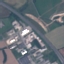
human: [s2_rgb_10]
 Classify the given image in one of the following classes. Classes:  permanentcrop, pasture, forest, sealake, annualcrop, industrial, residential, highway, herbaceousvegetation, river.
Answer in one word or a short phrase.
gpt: Highway